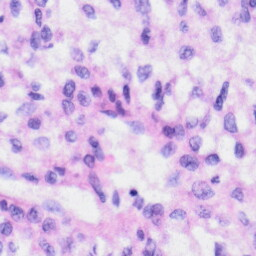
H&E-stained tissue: Liver